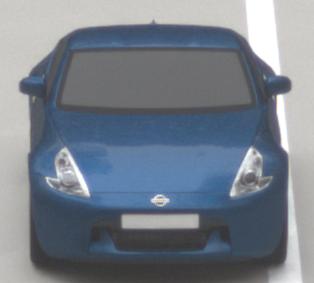
Make: Nissan
Model: 370Z Coupé
Detailed model: 370Z (Z34) Coupé
Model produced from: 2009/12
Model produced until: 2013/03
Doors: 3
Color: blue
Road condition: dry road
Daytime: morning or afternoon
Contrast: low contrast